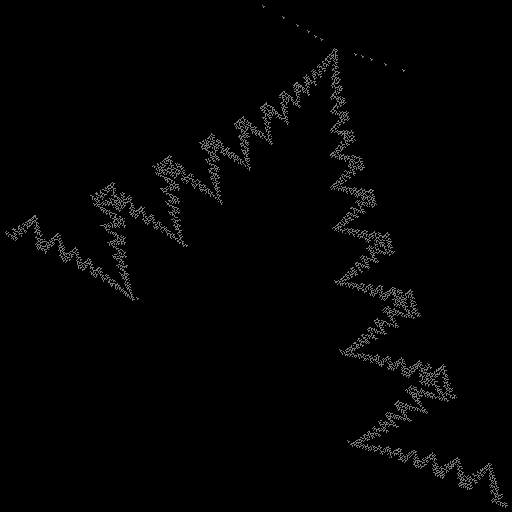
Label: zigzag